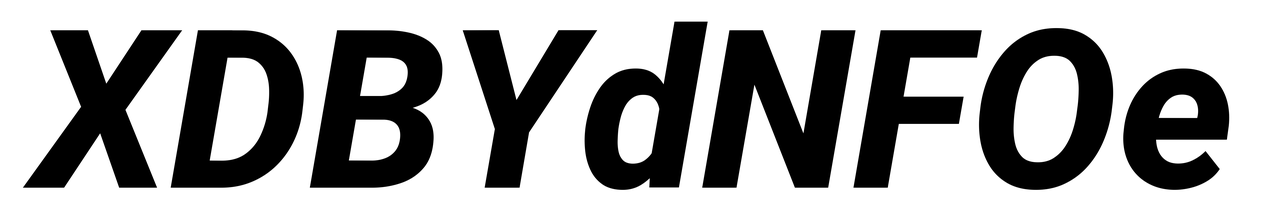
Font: Roboto-Italic_ExtraBold_Italic